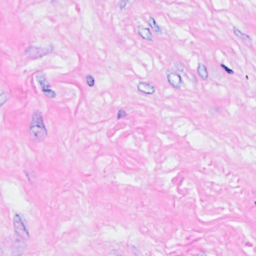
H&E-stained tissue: Breast